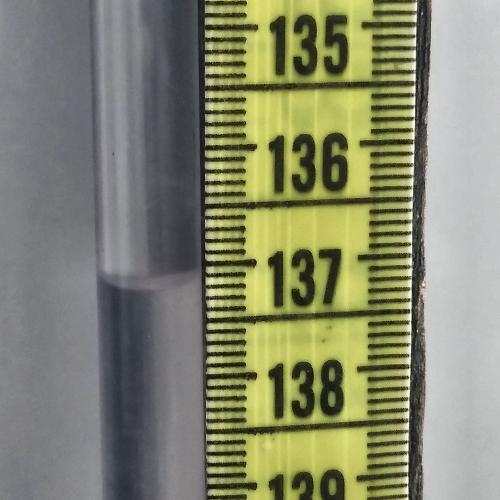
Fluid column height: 137.2 cm